Field crop: tomato
Growth stage: 1
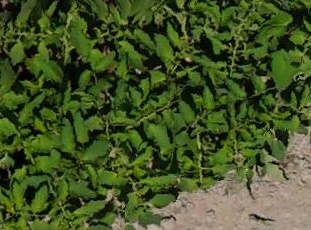
Species: tomato